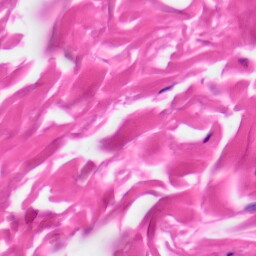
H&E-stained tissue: Skin